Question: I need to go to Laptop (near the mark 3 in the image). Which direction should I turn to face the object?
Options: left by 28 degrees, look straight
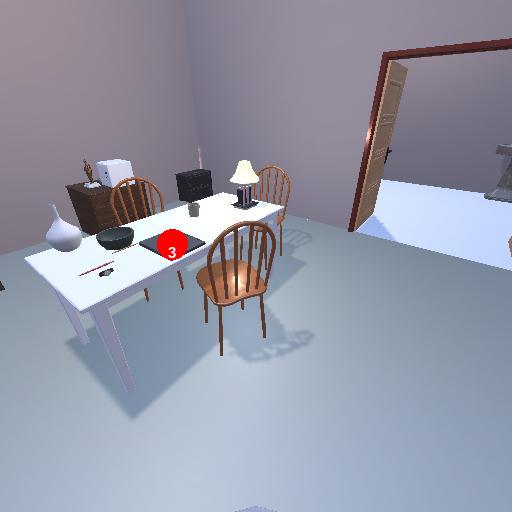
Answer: left by 28 degrees